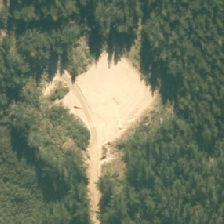
Land cover: low_producing_grassland